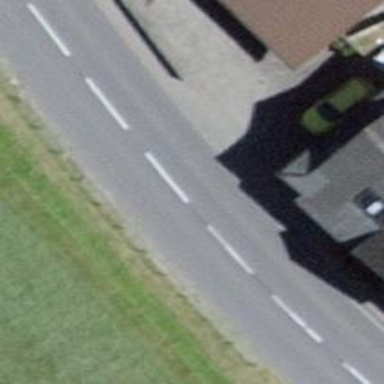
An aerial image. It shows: Tertiary road with asphalt surface.